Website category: sports
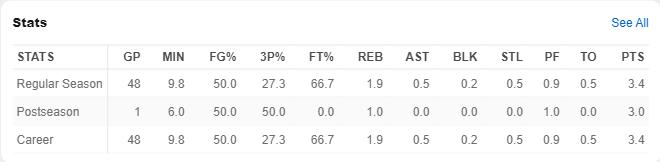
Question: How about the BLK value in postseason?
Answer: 0.0

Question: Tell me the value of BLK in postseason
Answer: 0.0

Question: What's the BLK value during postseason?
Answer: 0.0

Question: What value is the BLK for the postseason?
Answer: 0.0

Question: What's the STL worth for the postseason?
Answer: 0.0

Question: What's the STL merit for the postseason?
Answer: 0.0

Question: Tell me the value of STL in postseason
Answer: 0.0

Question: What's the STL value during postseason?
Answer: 0.0

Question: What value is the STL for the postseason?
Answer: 0.0

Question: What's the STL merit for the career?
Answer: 0.5

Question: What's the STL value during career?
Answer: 0.5

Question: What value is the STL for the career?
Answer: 0.5

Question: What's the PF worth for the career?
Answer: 0.9

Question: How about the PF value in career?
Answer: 0.9

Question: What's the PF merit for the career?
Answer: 0.9

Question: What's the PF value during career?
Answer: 0.9

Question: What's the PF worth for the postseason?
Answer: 1.0

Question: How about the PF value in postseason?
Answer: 1.0

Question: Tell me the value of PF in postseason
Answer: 1.0

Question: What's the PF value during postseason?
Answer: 1.0

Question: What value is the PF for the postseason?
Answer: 1.0

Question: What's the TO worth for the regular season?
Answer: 0.5

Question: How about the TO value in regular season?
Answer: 0.5

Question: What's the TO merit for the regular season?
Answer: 0.5

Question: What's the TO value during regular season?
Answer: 0.5

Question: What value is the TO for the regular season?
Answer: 0.5

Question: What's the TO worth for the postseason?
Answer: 0.0

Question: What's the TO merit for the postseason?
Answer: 0.0

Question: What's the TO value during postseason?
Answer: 0.0

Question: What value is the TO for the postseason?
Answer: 0.0

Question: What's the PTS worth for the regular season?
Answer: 3.4

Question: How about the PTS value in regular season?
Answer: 3.4

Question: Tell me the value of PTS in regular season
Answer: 3.4

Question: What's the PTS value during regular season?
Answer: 3.4

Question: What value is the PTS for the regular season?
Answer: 3.4

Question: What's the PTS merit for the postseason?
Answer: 3.0

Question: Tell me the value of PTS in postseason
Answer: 3.0

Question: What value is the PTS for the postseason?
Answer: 3.0